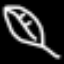
Label: leaf